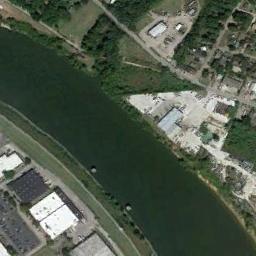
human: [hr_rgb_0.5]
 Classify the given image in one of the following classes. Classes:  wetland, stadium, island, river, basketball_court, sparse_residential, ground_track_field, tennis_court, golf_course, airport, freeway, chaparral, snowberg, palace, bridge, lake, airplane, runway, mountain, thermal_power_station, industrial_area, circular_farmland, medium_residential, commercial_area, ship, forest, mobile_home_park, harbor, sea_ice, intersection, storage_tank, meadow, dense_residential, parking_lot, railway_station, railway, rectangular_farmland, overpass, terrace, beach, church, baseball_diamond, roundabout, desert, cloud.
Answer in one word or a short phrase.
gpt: river